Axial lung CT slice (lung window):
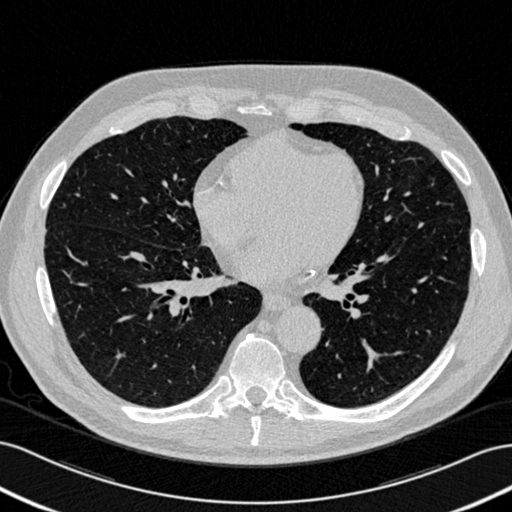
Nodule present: no